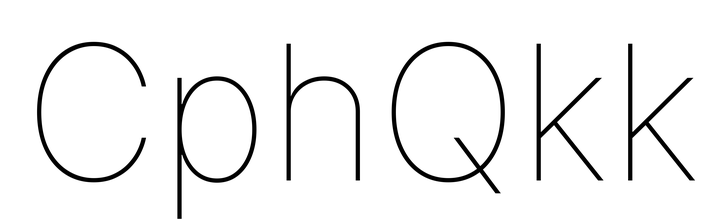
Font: Inter_Thin